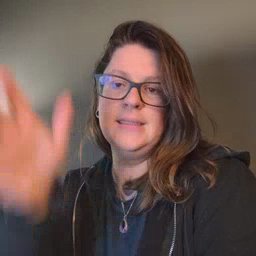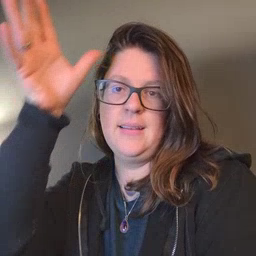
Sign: dad